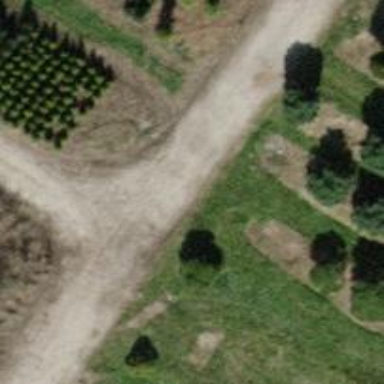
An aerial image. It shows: Unpaved track with grade2 surface.